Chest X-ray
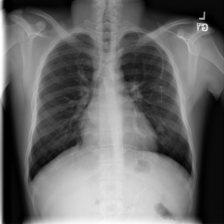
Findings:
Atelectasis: negative
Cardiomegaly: negative
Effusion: negative
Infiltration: negative
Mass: negative
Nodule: negative
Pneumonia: negative
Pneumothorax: negative
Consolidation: negative
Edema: negative
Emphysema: negative
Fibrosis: negative
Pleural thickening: negative
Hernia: negative